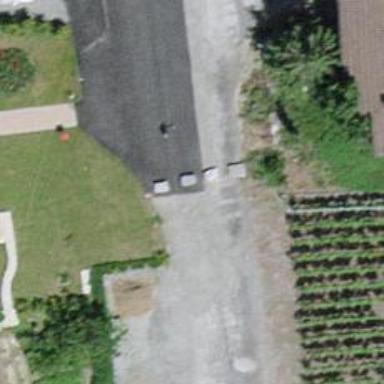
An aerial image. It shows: Block barrier.